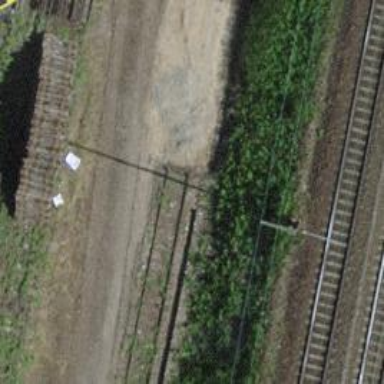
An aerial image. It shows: Abandoned railway yard is depicted.